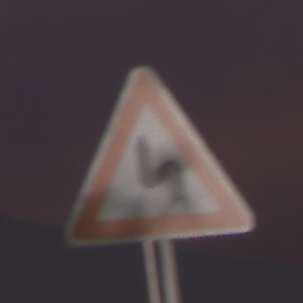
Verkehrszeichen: DoppelkurveZunaechstLinks
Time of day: SunriseSunset
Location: Outdoor (Urban)
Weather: PartlyCloudy
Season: NotSpecified
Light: Artificial